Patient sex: M
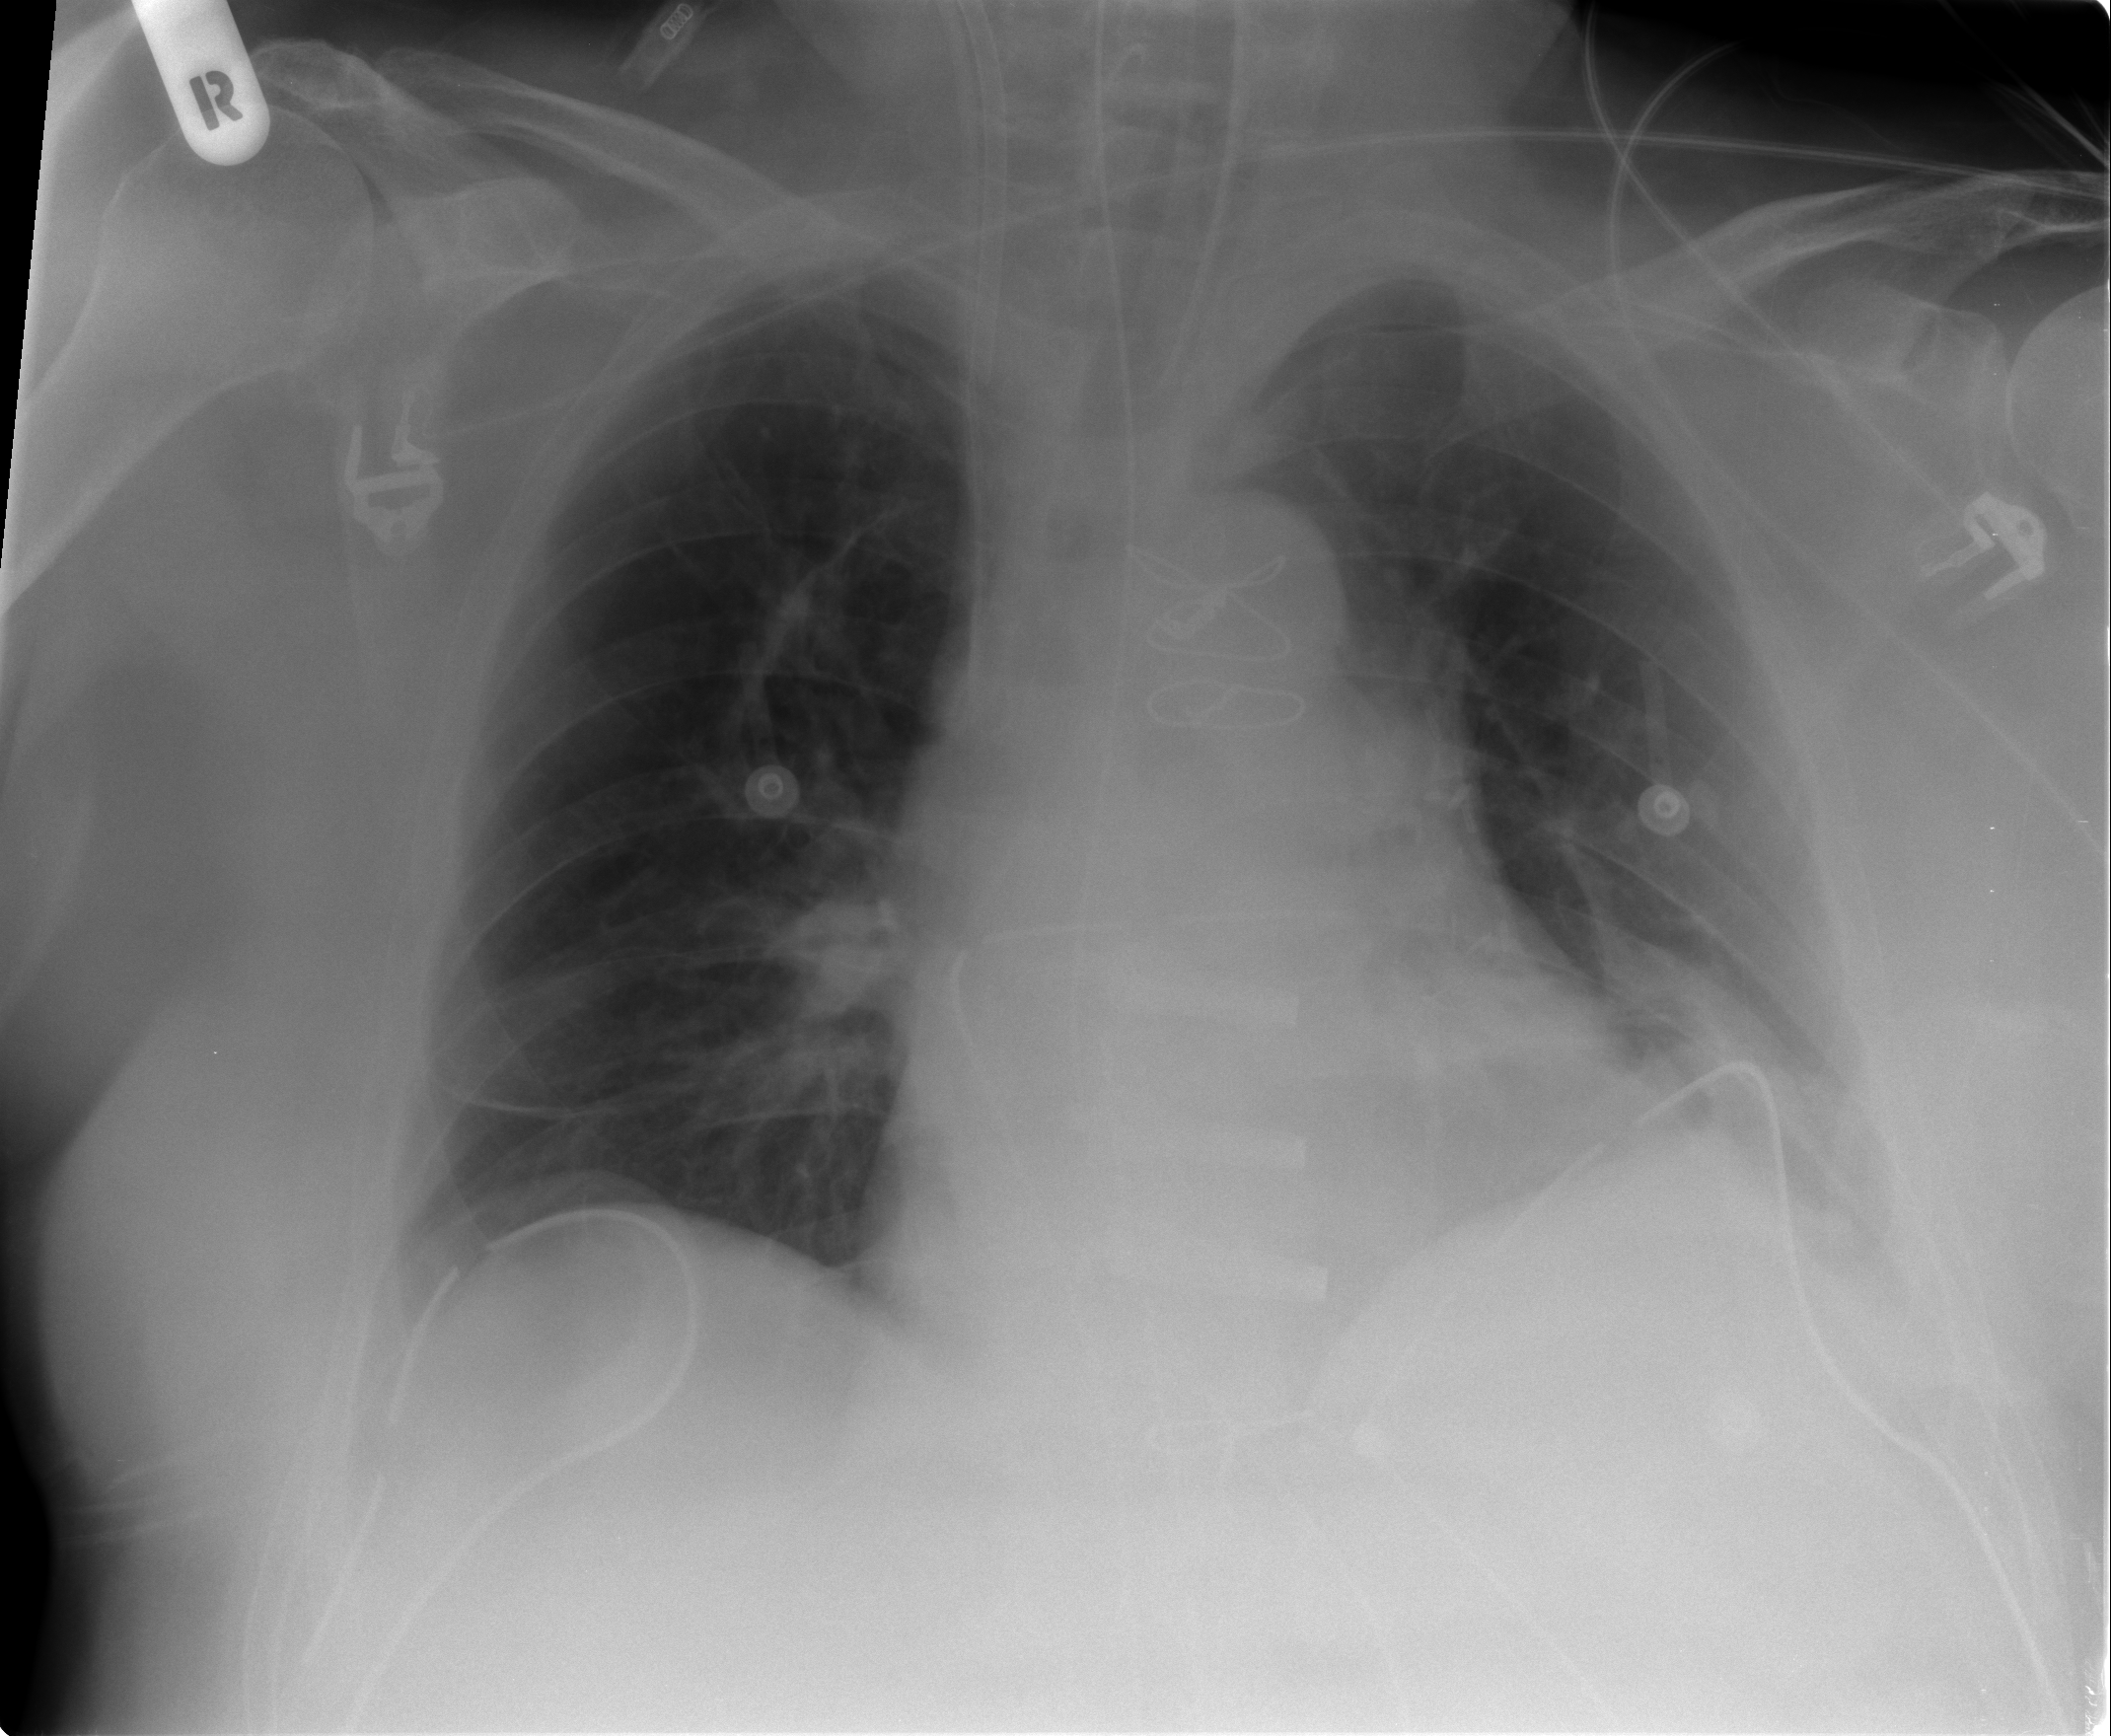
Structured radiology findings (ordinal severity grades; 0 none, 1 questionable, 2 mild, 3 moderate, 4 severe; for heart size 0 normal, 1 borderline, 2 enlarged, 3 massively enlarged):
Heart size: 2
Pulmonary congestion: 1
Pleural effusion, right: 0
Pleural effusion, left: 1
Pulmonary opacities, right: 0
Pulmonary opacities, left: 0
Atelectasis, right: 1
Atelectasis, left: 2